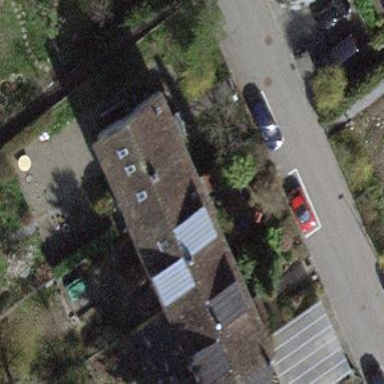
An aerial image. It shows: Building with gabled roof oriented across.